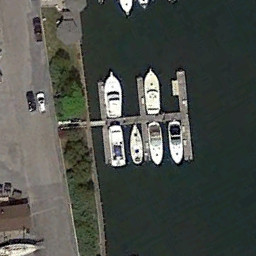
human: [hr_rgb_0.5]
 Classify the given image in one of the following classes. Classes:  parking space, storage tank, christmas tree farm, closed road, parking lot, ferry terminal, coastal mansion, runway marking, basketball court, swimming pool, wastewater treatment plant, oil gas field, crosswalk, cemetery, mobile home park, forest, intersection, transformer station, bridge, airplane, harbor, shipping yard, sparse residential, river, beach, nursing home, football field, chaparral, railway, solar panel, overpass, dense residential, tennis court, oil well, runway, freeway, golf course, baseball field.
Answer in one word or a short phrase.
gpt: ferry terminal